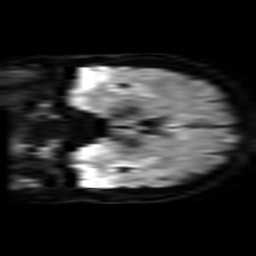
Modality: TRACE
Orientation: coronal
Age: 52
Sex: female
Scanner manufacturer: philips
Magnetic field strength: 3 T
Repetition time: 3.33 s
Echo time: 0.076 s